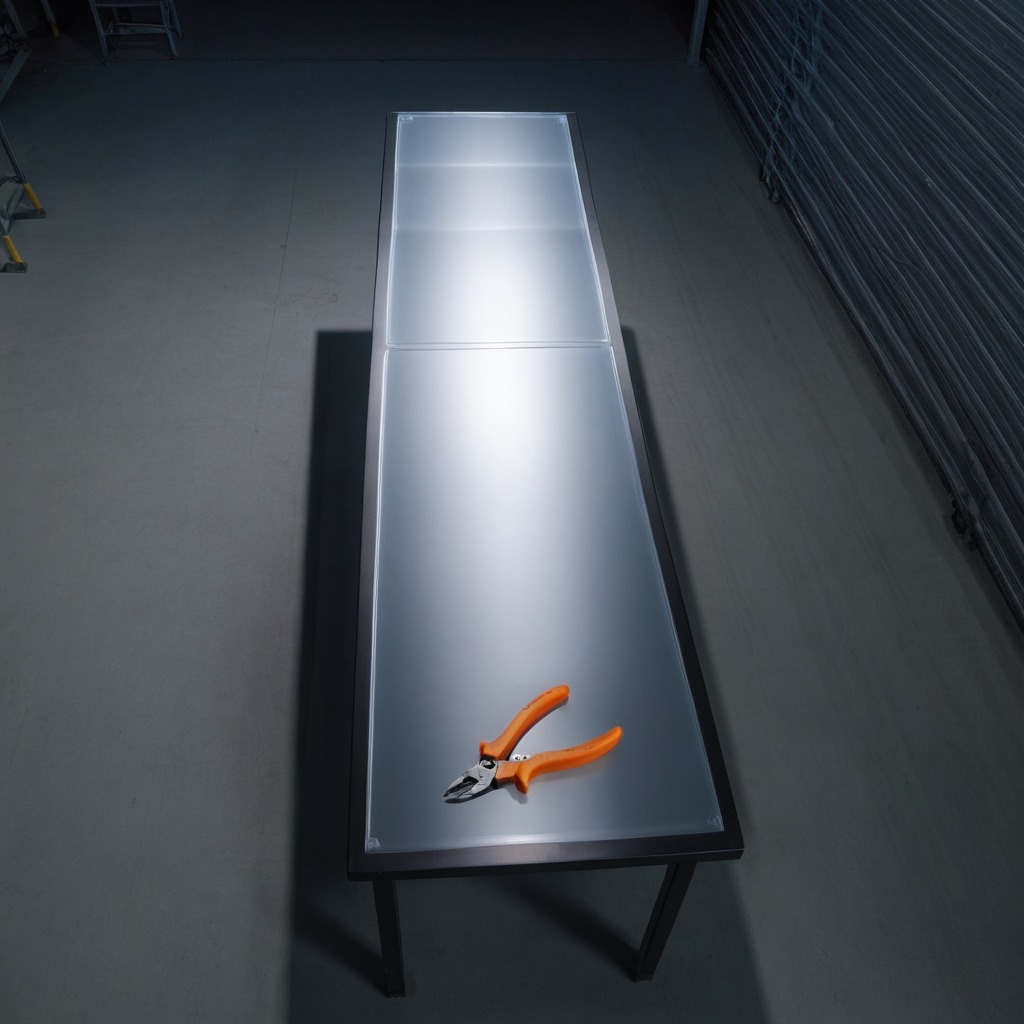
A plier is lying on the tabletop.